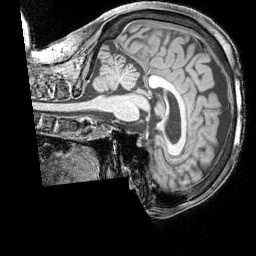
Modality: T1w
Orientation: sagittal
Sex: female
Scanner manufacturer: siemens
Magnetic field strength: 3 T
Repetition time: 2.3 s
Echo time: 0.00226 s